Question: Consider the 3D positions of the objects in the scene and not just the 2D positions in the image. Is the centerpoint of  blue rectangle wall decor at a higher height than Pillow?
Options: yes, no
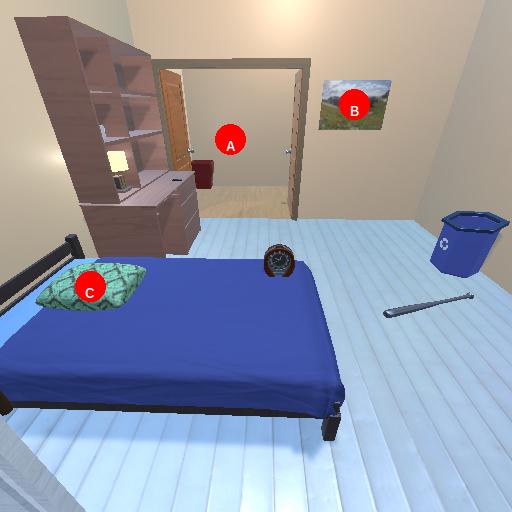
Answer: yes